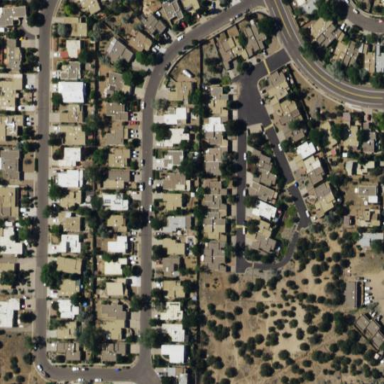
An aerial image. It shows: Residential area within neighborhood.